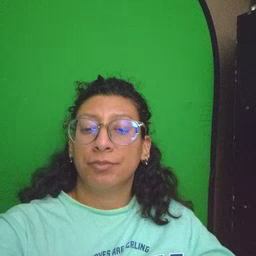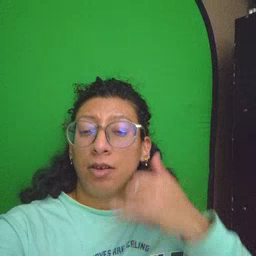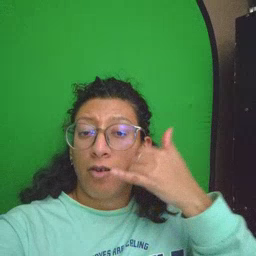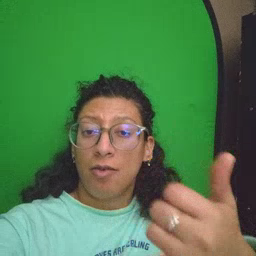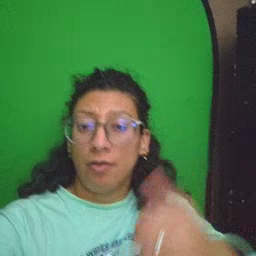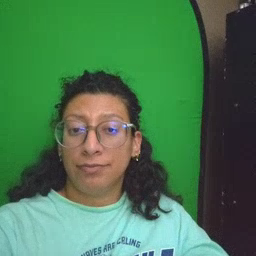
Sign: callonphone